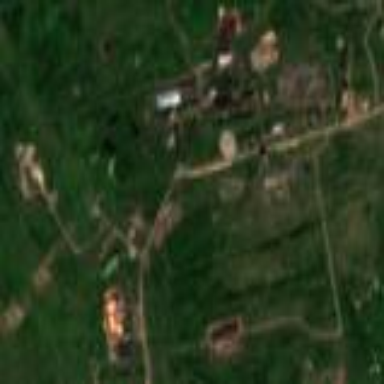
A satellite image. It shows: Industrial area that is mine.